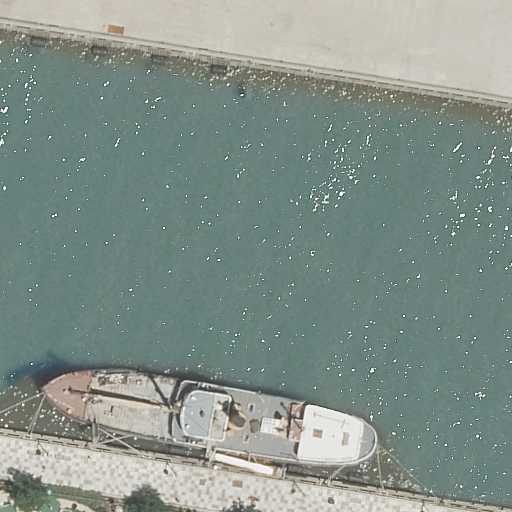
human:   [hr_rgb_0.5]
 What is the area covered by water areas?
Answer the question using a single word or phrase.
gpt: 8464m2

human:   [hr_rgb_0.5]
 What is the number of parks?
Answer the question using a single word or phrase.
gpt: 1

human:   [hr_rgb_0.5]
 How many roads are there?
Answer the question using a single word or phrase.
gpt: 1

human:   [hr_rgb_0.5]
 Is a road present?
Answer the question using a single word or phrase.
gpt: yes

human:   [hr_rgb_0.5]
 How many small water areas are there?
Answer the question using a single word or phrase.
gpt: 0

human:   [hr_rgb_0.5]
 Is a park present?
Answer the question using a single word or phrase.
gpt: yes

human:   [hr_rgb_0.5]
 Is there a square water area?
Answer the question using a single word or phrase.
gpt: no

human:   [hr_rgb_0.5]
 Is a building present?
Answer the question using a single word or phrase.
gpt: no

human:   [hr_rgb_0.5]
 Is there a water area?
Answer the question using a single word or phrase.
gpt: yes

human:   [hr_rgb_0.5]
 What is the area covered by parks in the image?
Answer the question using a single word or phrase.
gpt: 5673m2

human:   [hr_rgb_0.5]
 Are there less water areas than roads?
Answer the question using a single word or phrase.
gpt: no

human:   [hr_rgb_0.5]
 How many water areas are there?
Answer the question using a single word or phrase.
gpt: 1

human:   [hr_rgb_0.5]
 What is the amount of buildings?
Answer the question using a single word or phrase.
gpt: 0

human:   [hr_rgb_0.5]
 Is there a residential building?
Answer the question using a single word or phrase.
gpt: no

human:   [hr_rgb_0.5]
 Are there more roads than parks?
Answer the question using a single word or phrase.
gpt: no

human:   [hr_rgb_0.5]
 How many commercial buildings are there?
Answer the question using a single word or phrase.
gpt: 0

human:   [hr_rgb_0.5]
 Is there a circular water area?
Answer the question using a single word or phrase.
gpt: no

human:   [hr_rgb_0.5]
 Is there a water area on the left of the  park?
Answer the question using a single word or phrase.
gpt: yes

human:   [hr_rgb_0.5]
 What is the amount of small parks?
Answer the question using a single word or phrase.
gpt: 0

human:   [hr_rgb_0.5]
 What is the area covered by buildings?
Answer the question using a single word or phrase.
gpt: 0m2

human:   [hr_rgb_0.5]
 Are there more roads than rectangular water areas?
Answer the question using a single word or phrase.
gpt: no

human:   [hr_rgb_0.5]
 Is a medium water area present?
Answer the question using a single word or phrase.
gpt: no

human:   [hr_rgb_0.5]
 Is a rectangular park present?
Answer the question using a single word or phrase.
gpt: no

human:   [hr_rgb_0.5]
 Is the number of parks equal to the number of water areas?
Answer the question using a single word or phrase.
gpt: yes

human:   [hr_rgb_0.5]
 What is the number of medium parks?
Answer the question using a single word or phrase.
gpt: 0

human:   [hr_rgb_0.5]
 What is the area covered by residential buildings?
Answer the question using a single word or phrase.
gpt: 0m2

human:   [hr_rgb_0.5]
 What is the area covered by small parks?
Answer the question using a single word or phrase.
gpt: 0m2

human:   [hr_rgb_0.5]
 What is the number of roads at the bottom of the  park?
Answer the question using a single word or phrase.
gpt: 0

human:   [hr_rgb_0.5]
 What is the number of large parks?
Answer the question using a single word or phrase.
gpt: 1

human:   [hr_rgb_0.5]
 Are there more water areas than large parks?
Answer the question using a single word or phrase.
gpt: no

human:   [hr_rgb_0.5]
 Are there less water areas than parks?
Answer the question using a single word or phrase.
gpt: no

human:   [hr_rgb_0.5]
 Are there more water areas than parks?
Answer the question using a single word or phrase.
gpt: no

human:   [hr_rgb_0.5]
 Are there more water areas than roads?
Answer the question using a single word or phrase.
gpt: no

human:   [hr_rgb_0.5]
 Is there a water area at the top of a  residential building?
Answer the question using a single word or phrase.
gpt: no

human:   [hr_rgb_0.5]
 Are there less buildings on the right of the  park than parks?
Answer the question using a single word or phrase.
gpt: yes

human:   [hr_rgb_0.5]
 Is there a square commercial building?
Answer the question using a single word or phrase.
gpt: no

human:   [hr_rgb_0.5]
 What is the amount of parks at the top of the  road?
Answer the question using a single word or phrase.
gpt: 0

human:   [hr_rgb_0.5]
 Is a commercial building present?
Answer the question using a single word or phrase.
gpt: no

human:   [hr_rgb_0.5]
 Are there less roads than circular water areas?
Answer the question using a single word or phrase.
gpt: no

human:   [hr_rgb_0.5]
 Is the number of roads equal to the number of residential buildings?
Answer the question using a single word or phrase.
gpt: no

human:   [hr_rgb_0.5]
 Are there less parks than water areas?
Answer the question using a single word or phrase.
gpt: no

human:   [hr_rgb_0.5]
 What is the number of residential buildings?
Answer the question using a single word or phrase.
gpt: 0

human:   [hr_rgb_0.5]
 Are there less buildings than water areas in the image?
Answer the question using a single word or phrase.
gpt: yes

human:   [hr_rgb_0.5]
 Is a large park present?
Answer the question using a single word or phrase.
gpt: yes

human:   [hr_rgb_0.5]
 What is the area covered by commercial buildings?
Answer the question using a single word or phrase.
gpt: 0m2

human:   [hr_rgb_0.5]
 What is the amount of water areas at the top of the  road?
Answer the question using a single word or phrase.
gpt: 0

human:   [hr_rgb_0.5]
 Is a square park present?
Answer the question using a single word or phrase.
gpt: no

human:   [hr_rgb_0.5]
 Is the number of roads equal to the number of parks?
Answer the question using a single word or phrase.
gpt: yes

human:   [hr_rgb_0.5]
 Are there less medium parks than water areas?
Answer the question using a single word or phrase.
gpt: yes

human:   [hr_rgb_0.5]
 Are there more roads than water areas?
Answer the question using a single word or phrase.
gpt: no

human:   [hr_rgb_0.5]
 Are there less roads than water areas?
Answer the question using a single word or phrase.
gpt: no

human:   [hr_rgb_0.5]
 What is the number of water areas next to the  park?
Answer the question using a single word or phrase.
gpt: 1

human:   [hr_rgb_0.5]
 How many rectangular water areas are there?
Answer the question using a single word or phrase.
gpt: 1

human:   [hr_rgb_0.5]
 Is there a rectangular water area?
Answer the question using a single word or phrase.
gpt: yes

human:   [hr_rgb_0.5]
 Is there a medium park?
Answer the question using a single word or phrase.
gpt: no

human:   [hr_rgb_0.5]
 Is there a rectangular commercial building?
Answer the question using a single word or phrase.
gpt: no

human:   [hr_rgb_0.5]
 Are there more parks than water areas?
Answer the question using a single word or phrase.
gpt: no

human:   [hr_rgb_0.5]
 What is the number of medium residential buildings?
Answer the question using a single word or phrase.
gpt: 0

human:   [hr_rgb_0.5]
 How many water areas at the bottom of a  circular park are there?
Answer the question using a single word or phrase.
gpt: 0

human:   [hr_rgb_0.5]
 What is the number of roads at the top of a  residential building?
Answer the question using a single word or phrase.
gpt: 0

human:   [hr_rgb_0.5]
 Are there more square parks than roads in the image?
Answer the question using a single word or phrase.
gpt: no

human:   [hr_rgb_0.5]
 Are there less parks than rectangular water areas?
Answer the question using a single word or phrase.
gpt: no

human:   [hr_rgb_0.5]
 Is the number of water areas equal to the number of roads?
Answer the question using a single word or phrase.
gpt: yes

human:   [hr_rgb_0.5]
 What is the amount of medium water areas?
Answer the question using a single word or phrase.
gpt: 0